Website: home-depot
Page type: account-selection
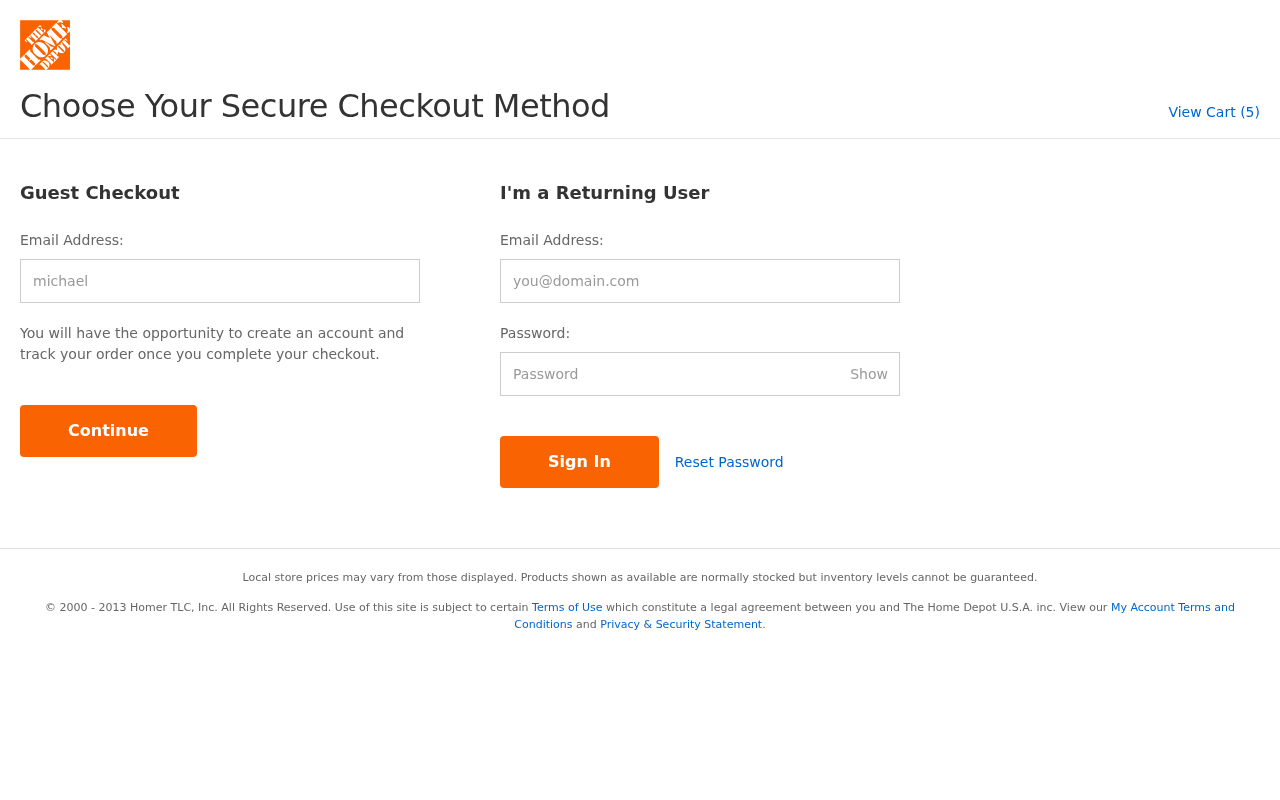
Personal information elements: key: PII_LOGIN_USERNAME
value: michael_stout
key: PII_LOGIN_USERNAME2
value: michael_stout
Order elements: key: ORDER_NUM_ITEMS
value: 5